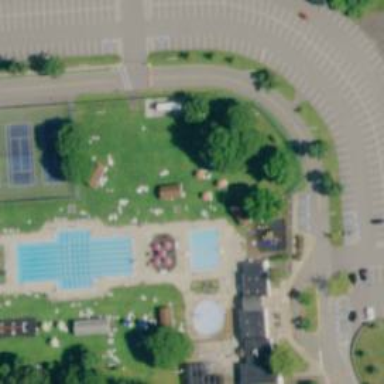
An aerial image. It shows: Lifeguard on duty.